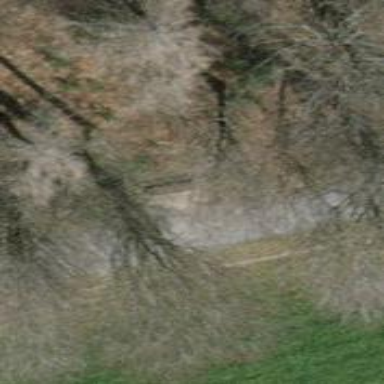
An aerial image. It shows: Brown bench in the vicinity.